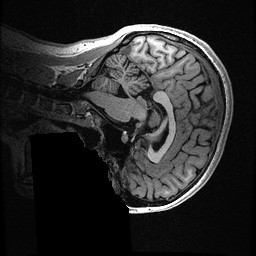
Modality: T1w
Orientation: sagittal
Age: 22
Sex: female
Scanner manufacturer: ge
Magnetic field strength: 3 T
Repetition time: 0.006952 s
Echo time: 0.00292 s